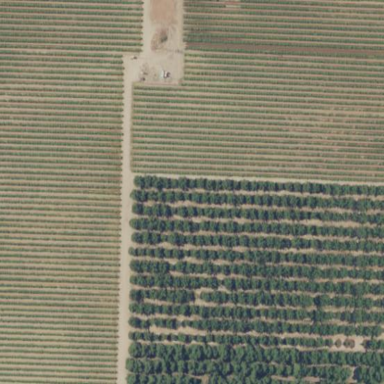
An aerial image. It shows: Vineyard.